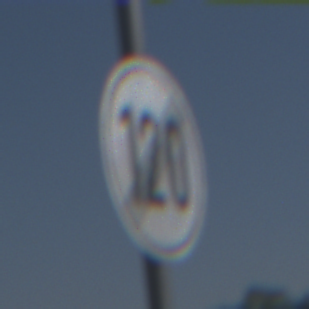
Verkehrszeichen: EndeGeschwindigkeit120
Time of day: Midday
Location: Outdoor (Nature)
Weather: Clear
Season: NotSpecified
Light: Natural